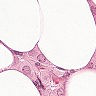
Metastatic tissue present: yes